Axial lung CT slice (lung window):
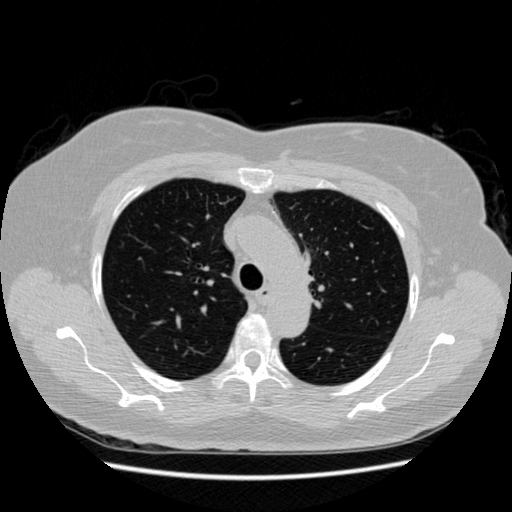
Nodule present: no